Aerial crown-view tile of a tropical tree (Barro Colorado Island, Panama), acquired 20250715:
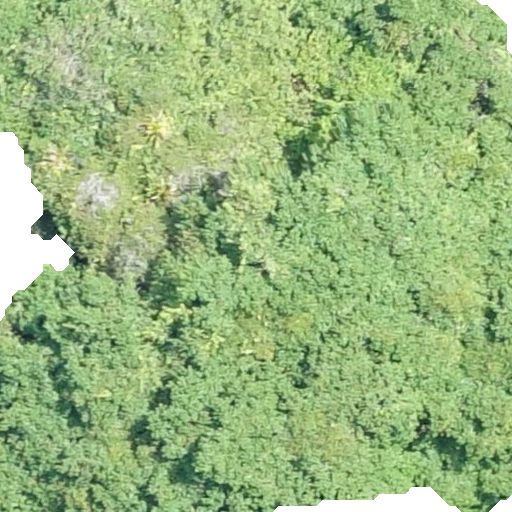
Species: Tachigali panamensis
GBIF accepted scientific name: Tachigali panamensis
Crown area: 510.442 m²